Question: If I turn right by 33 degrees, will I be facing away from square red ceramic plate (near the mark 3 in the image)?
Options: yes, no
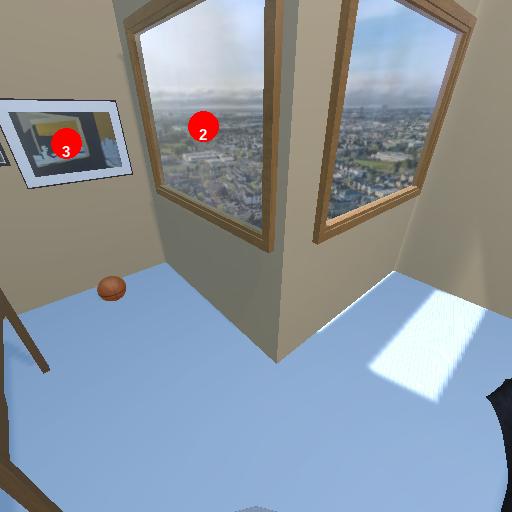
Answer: yes